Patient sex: F
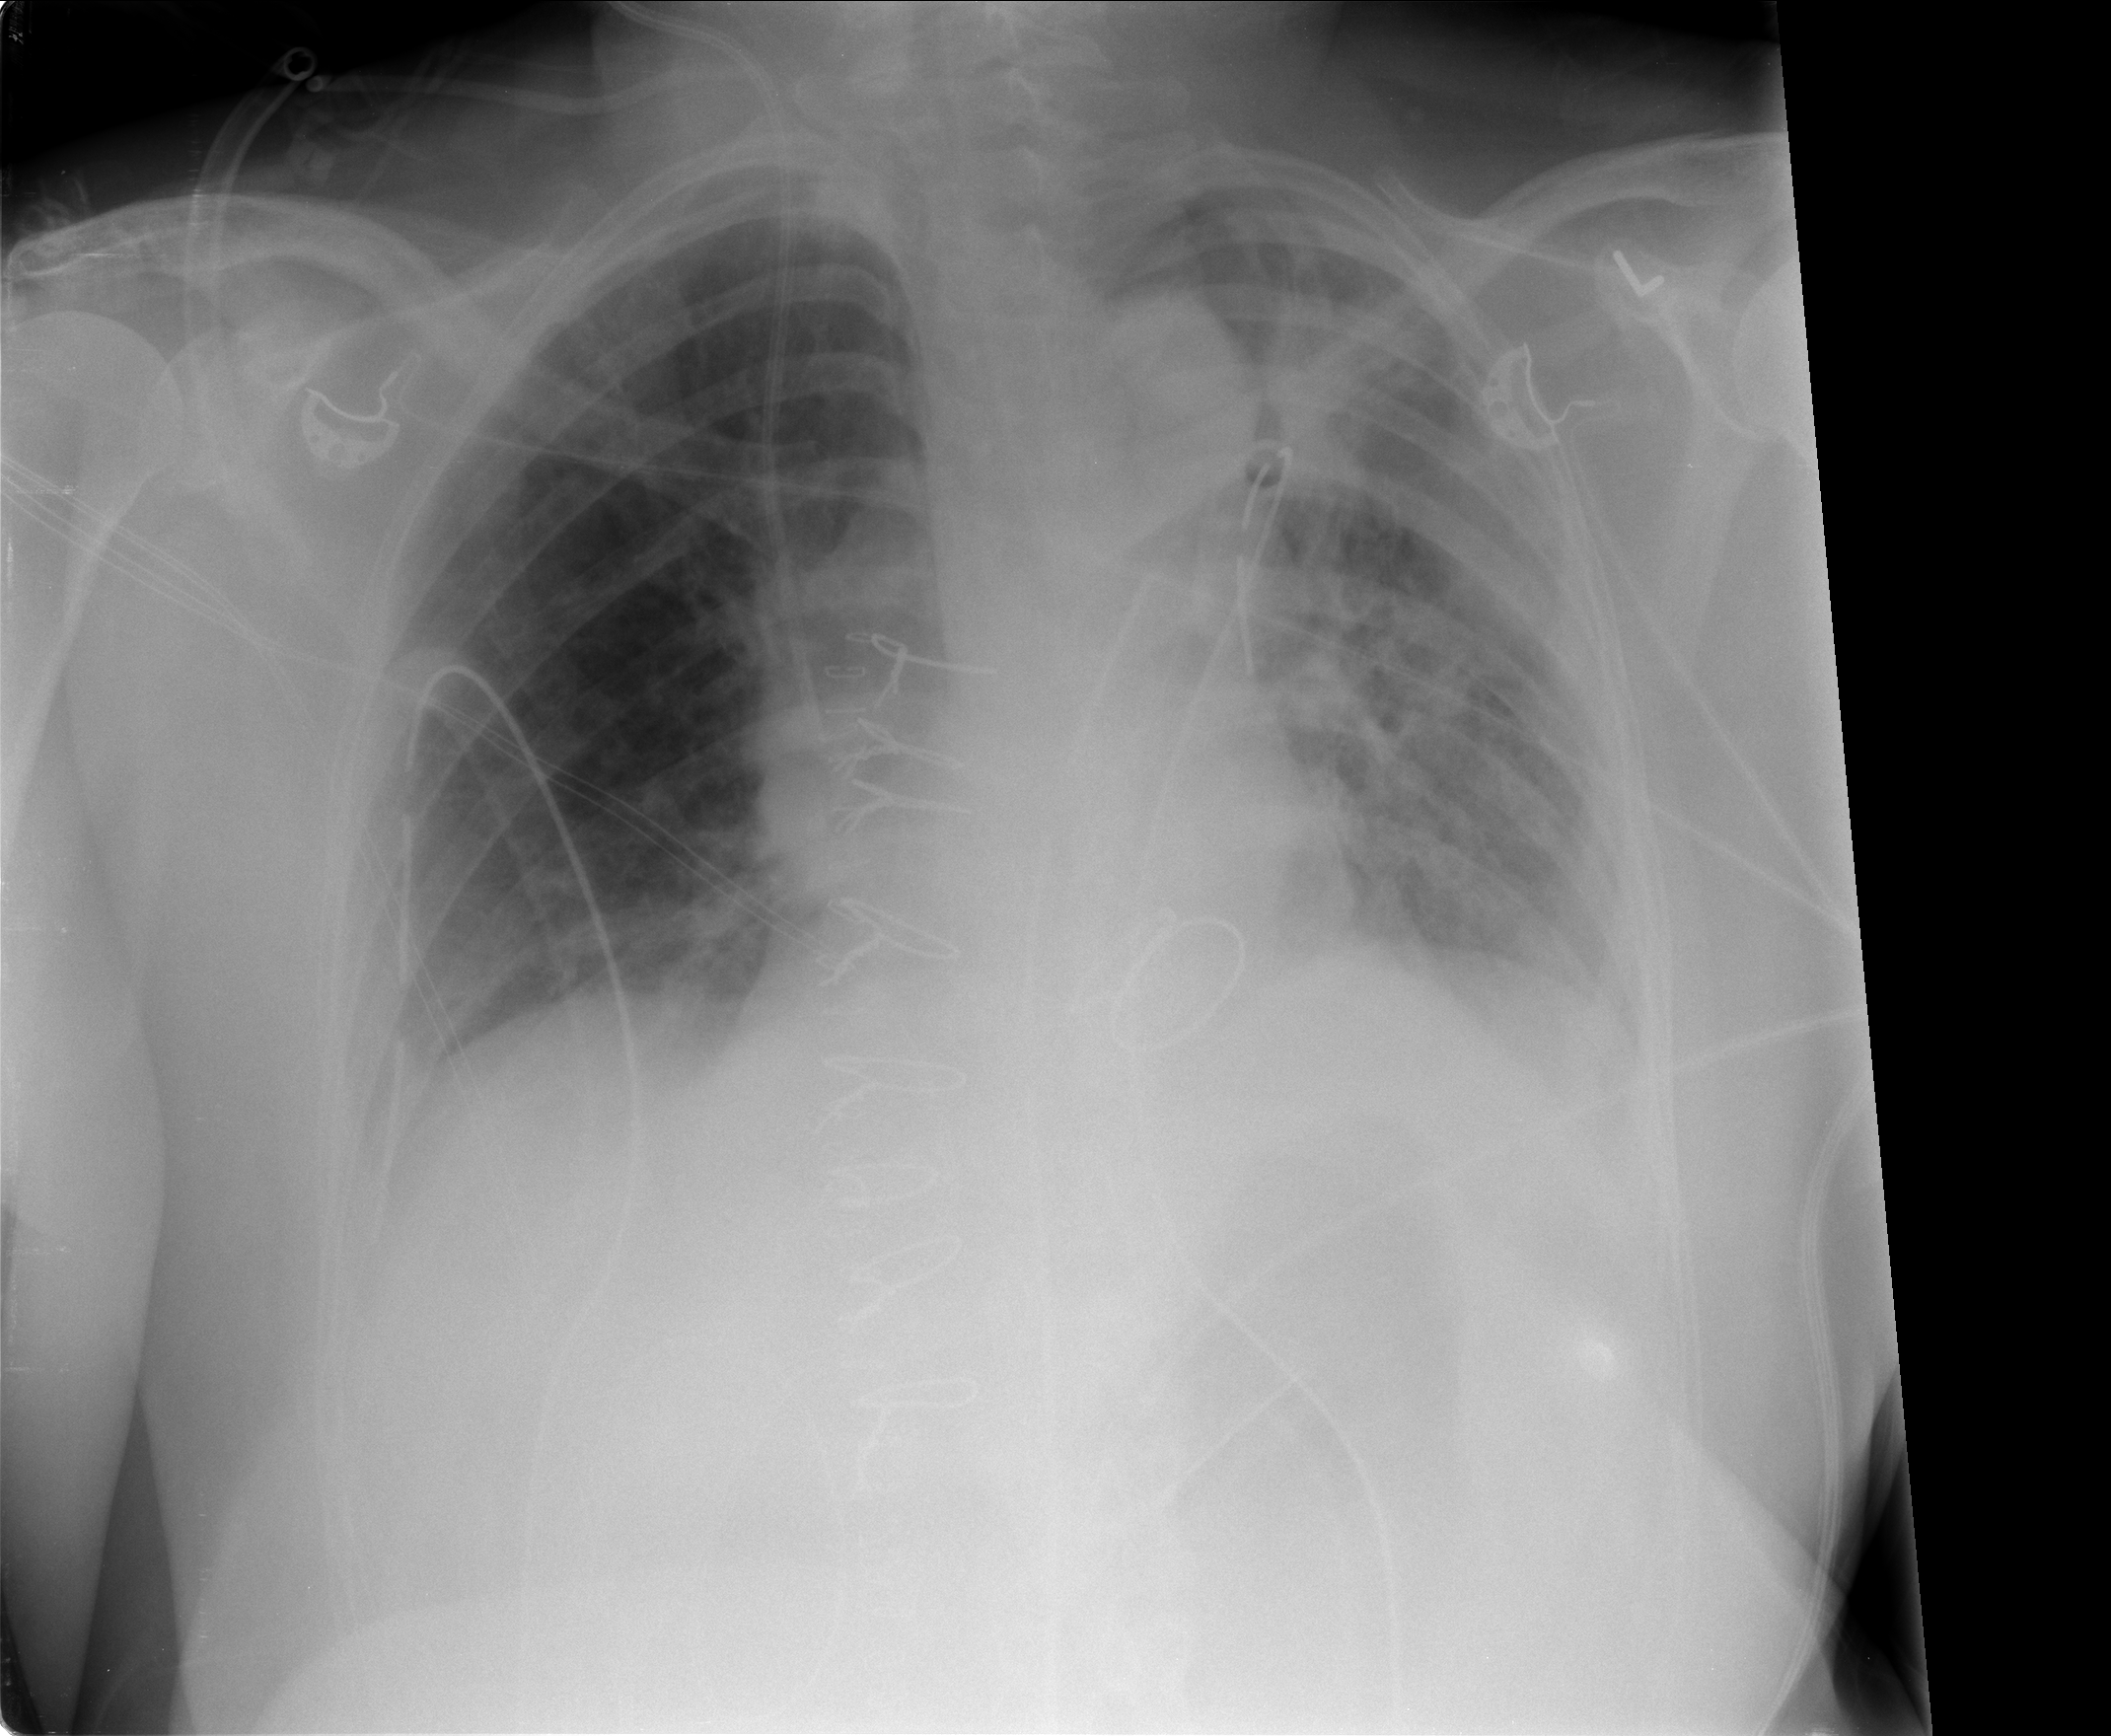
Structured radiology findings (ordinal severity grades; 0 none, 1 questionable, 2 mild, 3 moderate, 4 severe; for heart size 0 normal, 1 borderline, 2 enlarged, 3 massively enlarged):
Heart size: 0
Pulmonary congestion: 0
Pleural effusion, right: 0
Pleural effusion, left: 2
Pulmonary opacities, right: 0
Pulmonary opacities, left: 2
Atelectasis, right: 0
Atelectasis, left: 2